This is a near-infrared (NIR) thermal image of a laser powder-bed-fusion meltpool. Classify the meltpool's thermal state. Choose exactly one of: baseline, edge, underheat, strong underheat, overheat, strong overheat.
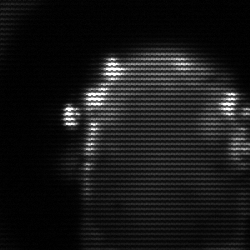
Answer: baseline